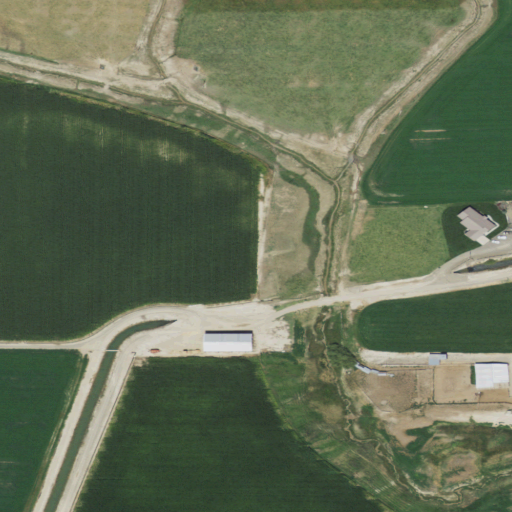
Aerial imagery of bench in Oregon named Owyhee Bench containing cultivated crops, open development, and medium intensity development